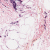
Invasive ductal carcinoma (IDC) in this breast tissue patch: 0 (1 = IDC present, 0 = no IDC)